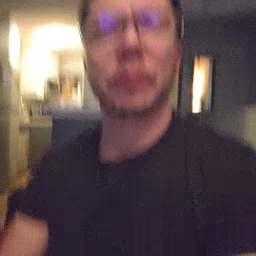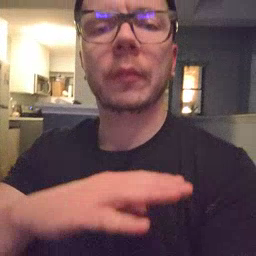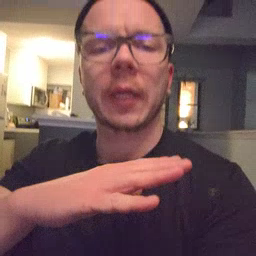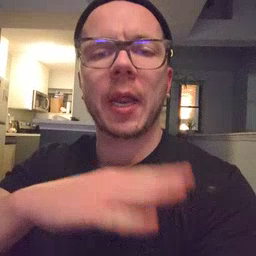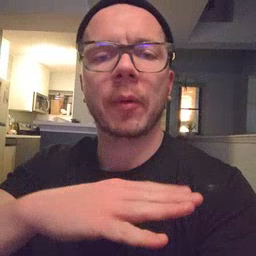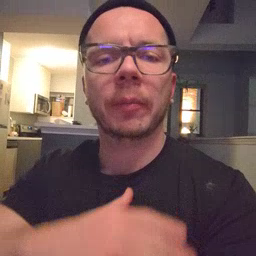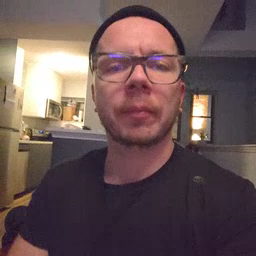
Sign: table